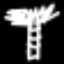
Label: palm tree